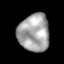
Tissue: lung
Cell type: Myeloid cells
Senescence score: 0.231
Nuclear area (px): 1142
Mean DAPI intensity: 164.742